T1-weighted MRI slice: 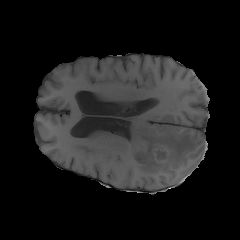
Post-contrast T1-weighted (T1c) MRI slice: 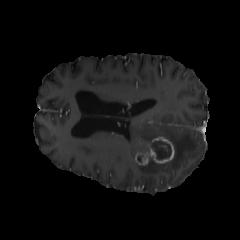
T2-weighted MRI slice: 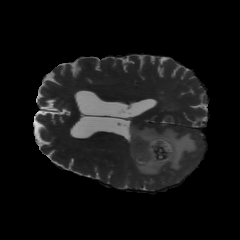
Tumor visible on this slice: yes